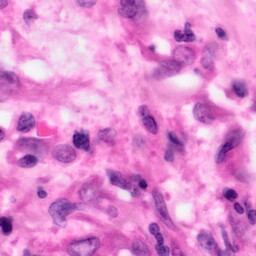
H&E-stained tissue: Pancreatic